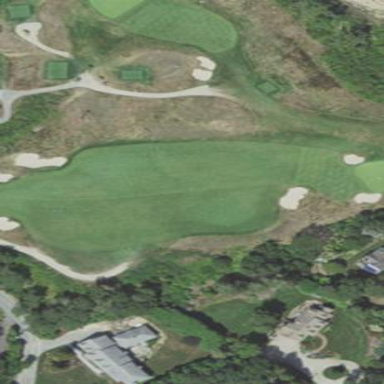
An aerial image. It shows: Area with grass used as rough in golf course.